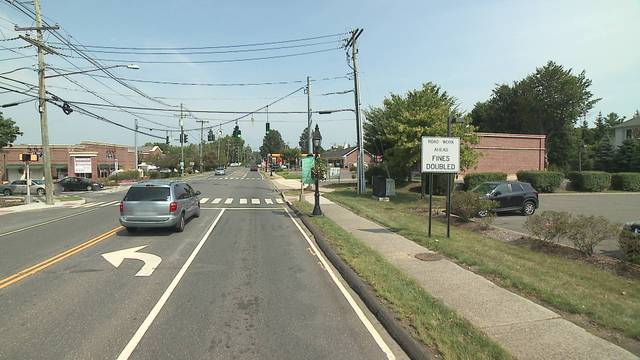
Region: United States
Coordinates: 41.294, -73.493